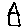
Label: house